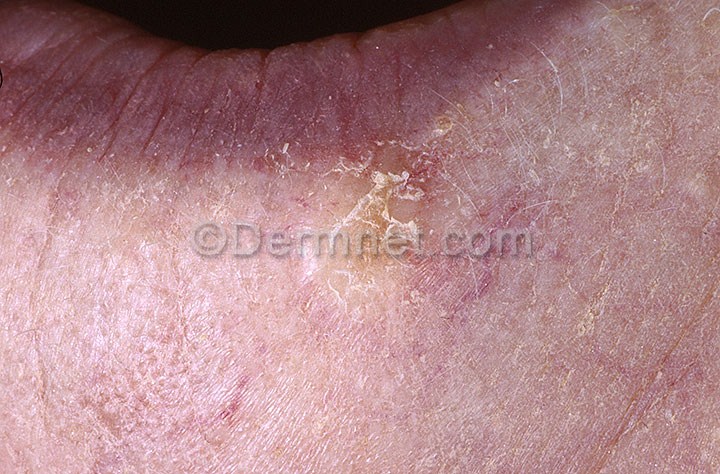
Disease: Actinic Keratosis Basal Cell Carcinoma and other Malignant Lesions